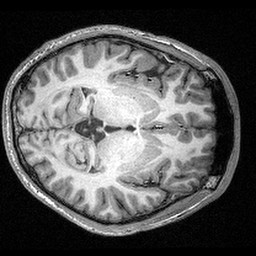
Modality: T1w
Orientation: axial
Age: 21
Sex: male
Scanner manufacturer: siemens
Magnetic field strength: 3 T
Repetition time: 2.53 s
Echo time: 0.00309 s